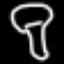
Label: mushroom